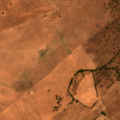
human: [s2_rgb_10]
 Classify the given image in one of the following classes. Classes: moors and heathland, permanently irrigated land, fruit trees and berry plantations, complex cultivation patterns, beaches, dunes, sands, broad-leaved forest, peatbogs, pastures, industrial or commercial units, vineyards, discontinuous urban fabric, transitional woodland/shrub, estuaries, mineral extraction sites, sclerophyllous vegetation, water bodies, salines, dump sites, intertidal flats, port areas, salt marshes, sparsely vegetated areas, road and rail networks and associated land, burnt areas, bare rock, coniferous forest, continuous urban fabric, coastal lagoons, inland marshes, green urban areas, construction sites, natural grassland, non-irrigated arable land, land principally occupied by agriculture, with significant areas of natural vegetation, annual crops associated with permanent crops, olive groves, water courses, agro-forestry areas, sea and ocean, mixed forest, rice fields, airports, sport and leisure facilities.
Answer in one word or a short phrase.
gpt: non-irrigated arable land, agro-forestry areas